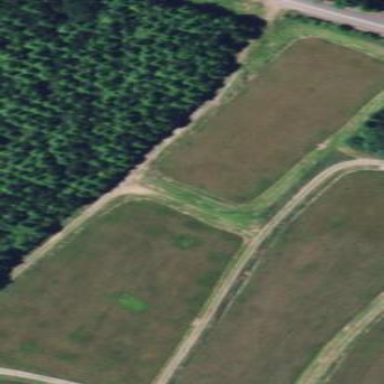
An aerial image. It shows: Farmland where cranberries are grown.